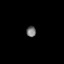
Tissue: prostate
Cell type: T cells
Senescence score: 0.7266
Nuclear area (px): 98
Mean DAPI intensity: 119.52